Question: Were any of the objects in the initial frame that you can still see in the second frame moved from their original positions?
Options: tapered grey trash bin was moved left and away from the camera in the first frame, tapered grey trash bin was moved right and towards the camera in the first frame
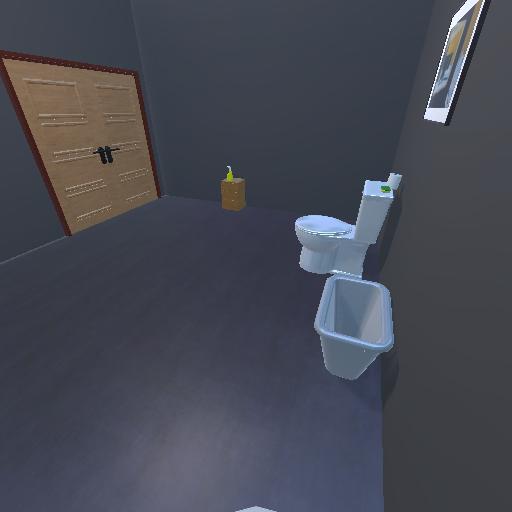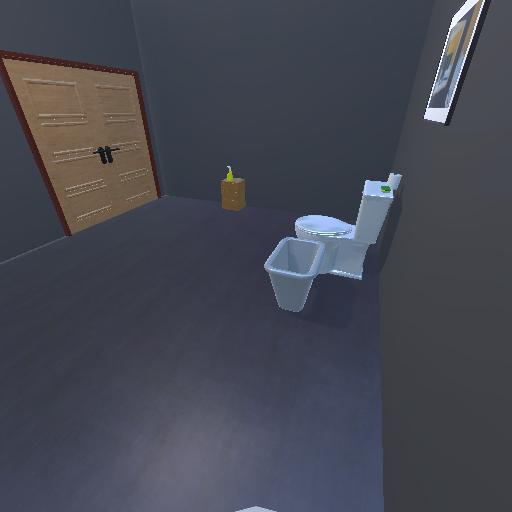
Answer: tapered grey trash bin was moved left and away from the camera in the first frame